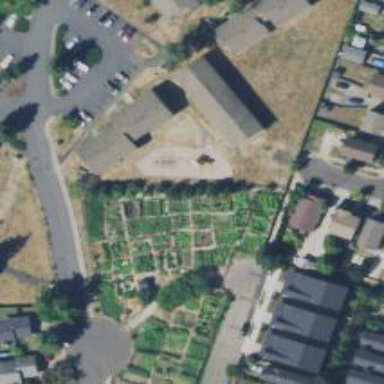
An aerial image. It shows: Community garden enclosed by chain link fence.